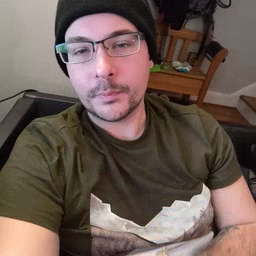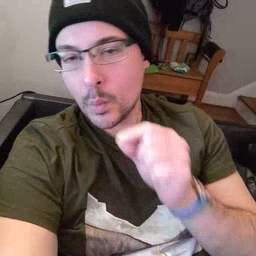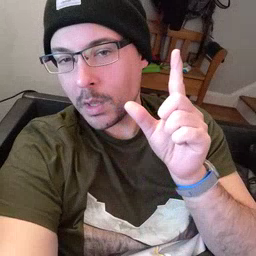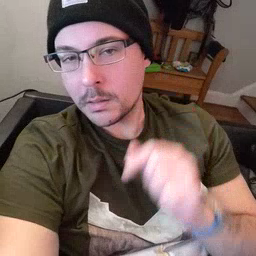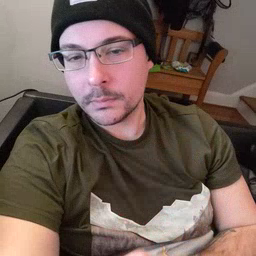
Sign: wake